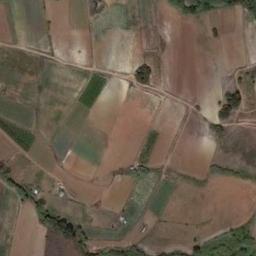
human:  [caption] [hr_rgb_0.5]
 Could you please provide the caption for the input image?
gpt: There are many trees beside the rectangular farmlands .

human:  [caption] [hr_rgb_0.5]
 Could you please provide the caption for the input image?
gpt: Many green and tan mixed rectangular farmlands of different sizes .

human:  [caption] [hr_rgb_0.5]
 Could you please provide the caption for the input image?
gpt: There are some green and bare rectangular farmland .

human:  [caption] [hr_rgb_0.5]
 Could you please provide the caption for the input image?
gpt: Several rectangular farmlands and some other shapes of farmlands are on the ground and some roads go through the farmlands .

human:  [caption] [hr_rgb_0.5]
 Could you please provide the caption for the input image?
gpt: There are some brown rectangular farmlands of different sizes .